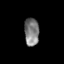
Tissue: skin
Cell type: Epithelial cells
Senescence score: 0.2005
Nuclear area (px): 400
Mean DAPI intensity: 125.618